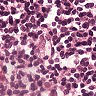
Metastatic tissue present: no